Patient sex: M
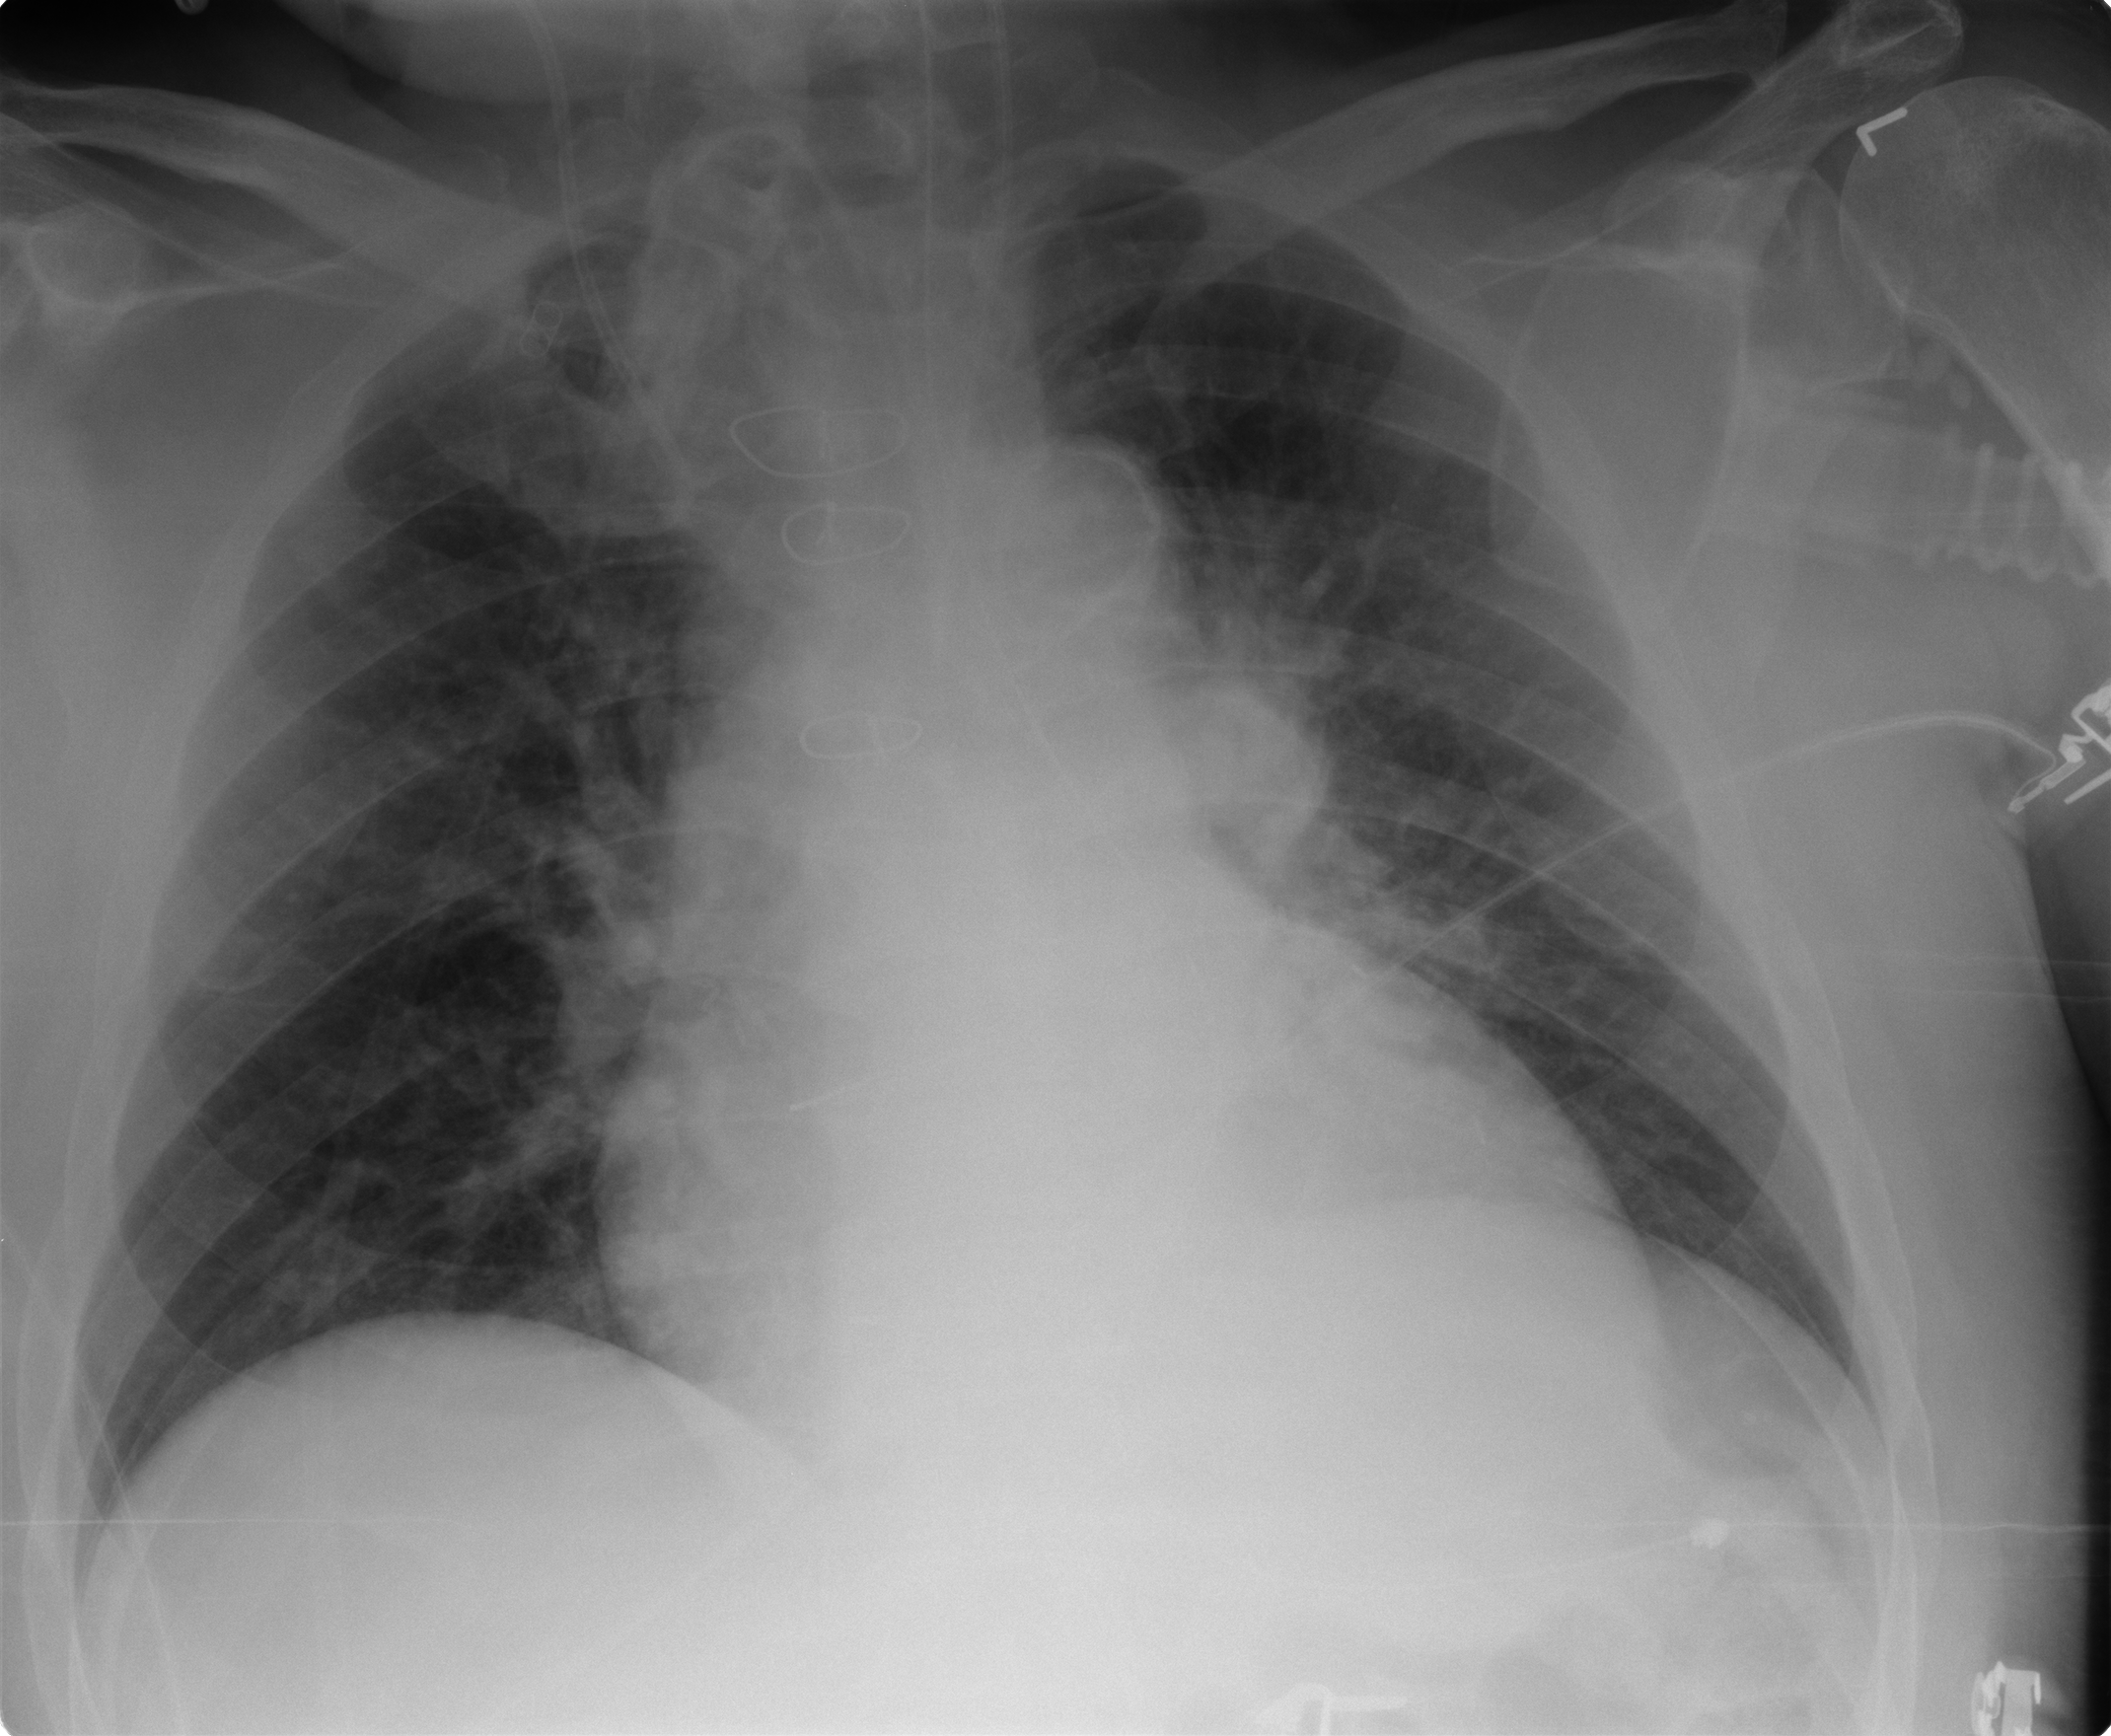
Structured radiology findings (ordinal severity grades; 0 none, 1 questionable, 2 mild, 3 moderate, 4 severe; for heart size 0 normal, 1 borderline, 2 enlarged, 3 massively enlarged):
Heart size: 2
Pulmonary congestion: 3
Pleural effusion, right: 0
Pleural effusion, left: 1
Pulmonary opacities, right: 1
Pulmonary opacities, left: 1
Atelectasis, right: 2
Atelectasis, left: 2